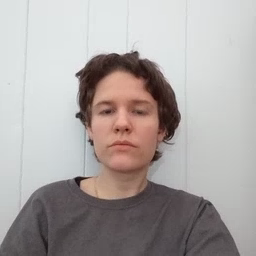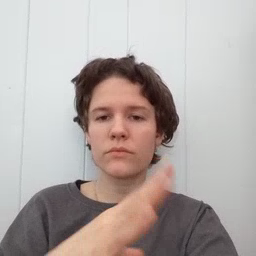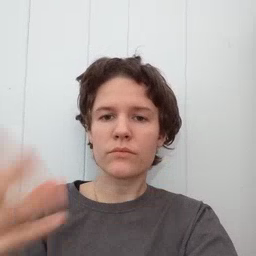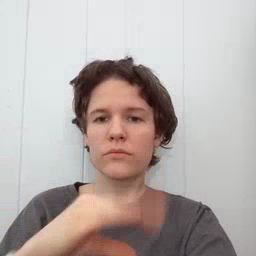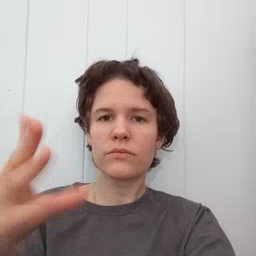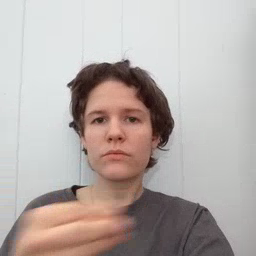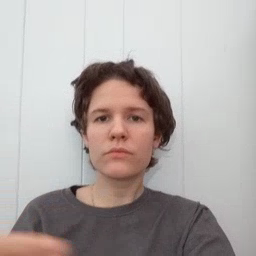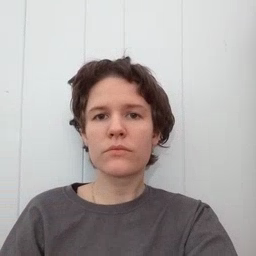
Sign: story